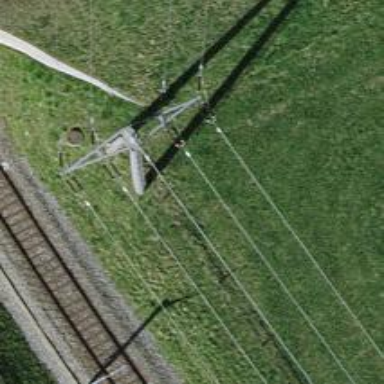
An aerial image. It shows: Power line in the image.